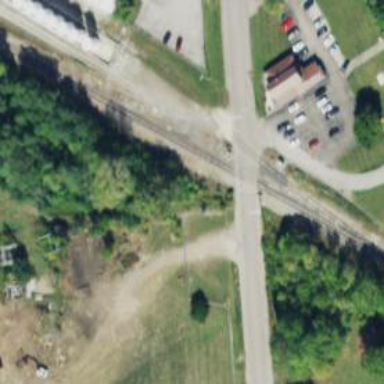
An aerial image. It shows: Level crossing along the railway.